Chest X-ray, PA view. Patient: 20 years old, sex M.
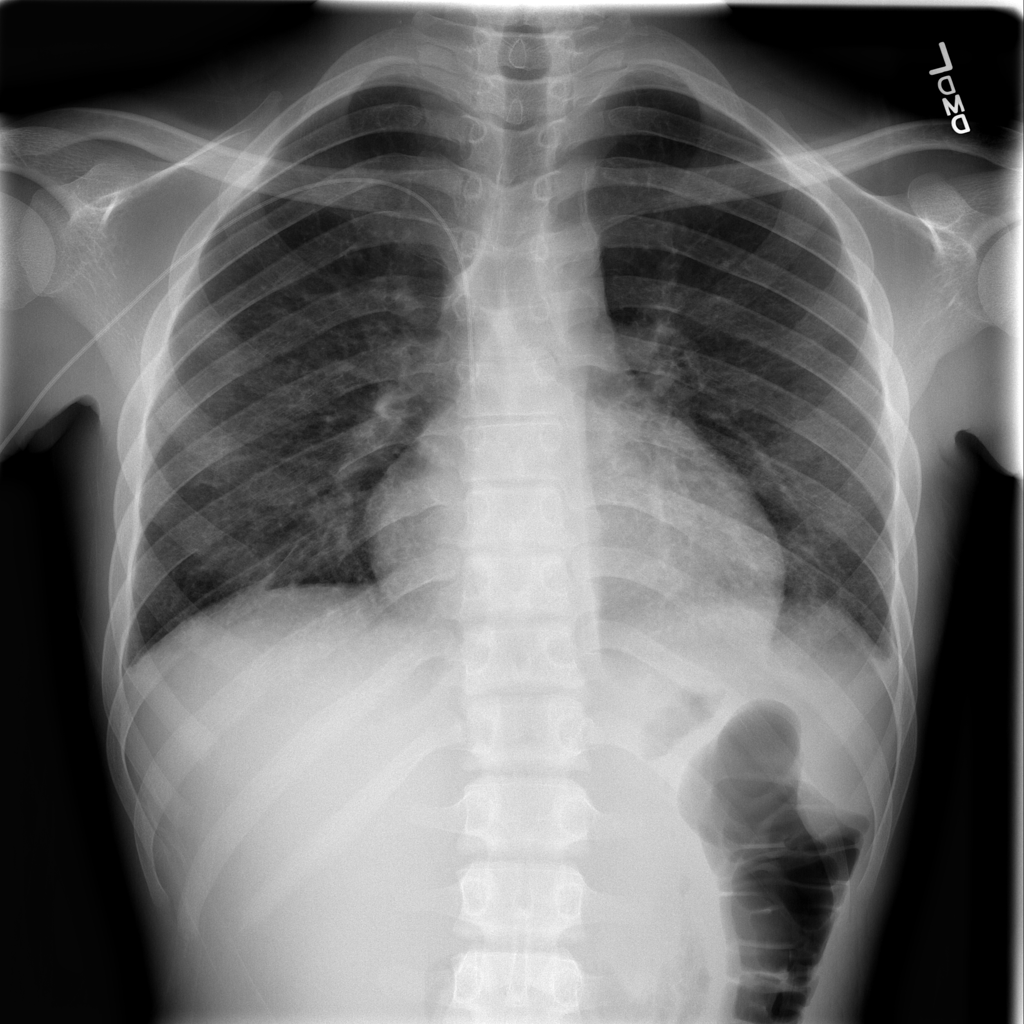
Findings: No Finding